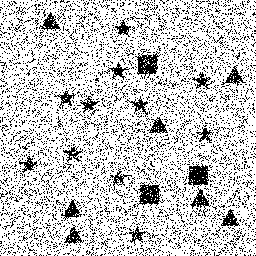
Squares: 3
Triangles: 7
Stars: 11
Total shapes: 21